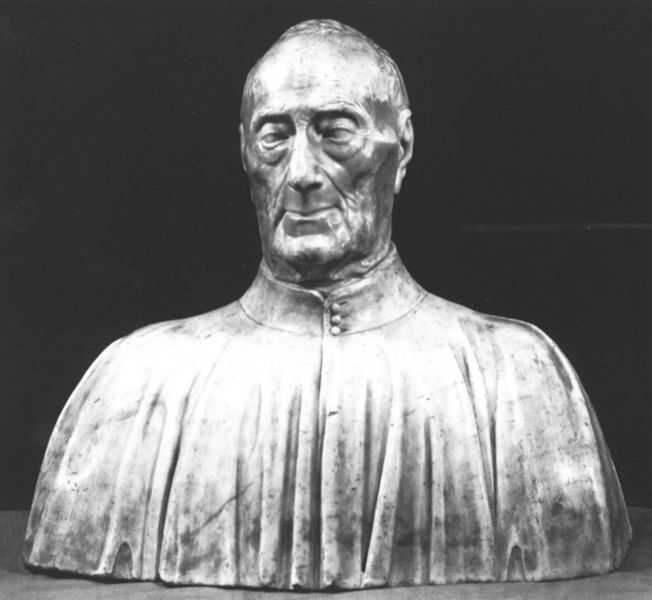
Titel: Büste des Giovanni Chellini
Künstler: Antonio Rosselino
Institution: London, Victoria and Albert Museum
Schlagwörter: kopf, mann, umhang, grau, mund, nase, ohr, blick, alt, augen, falten, kragen, figur, geistlicher, gewand, mantel, ohren, skulptur, büste, metall, bildhauerei, faltenwurf, knöpfe, fotografie, schwarzweiß, kardinal, pfarrer, priester, zugeknöpft, schwart, zufriedenheit, bildhauer, zufrieden